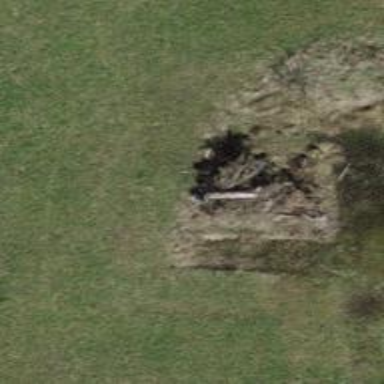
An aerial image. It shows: Hunting stand.